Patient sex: M
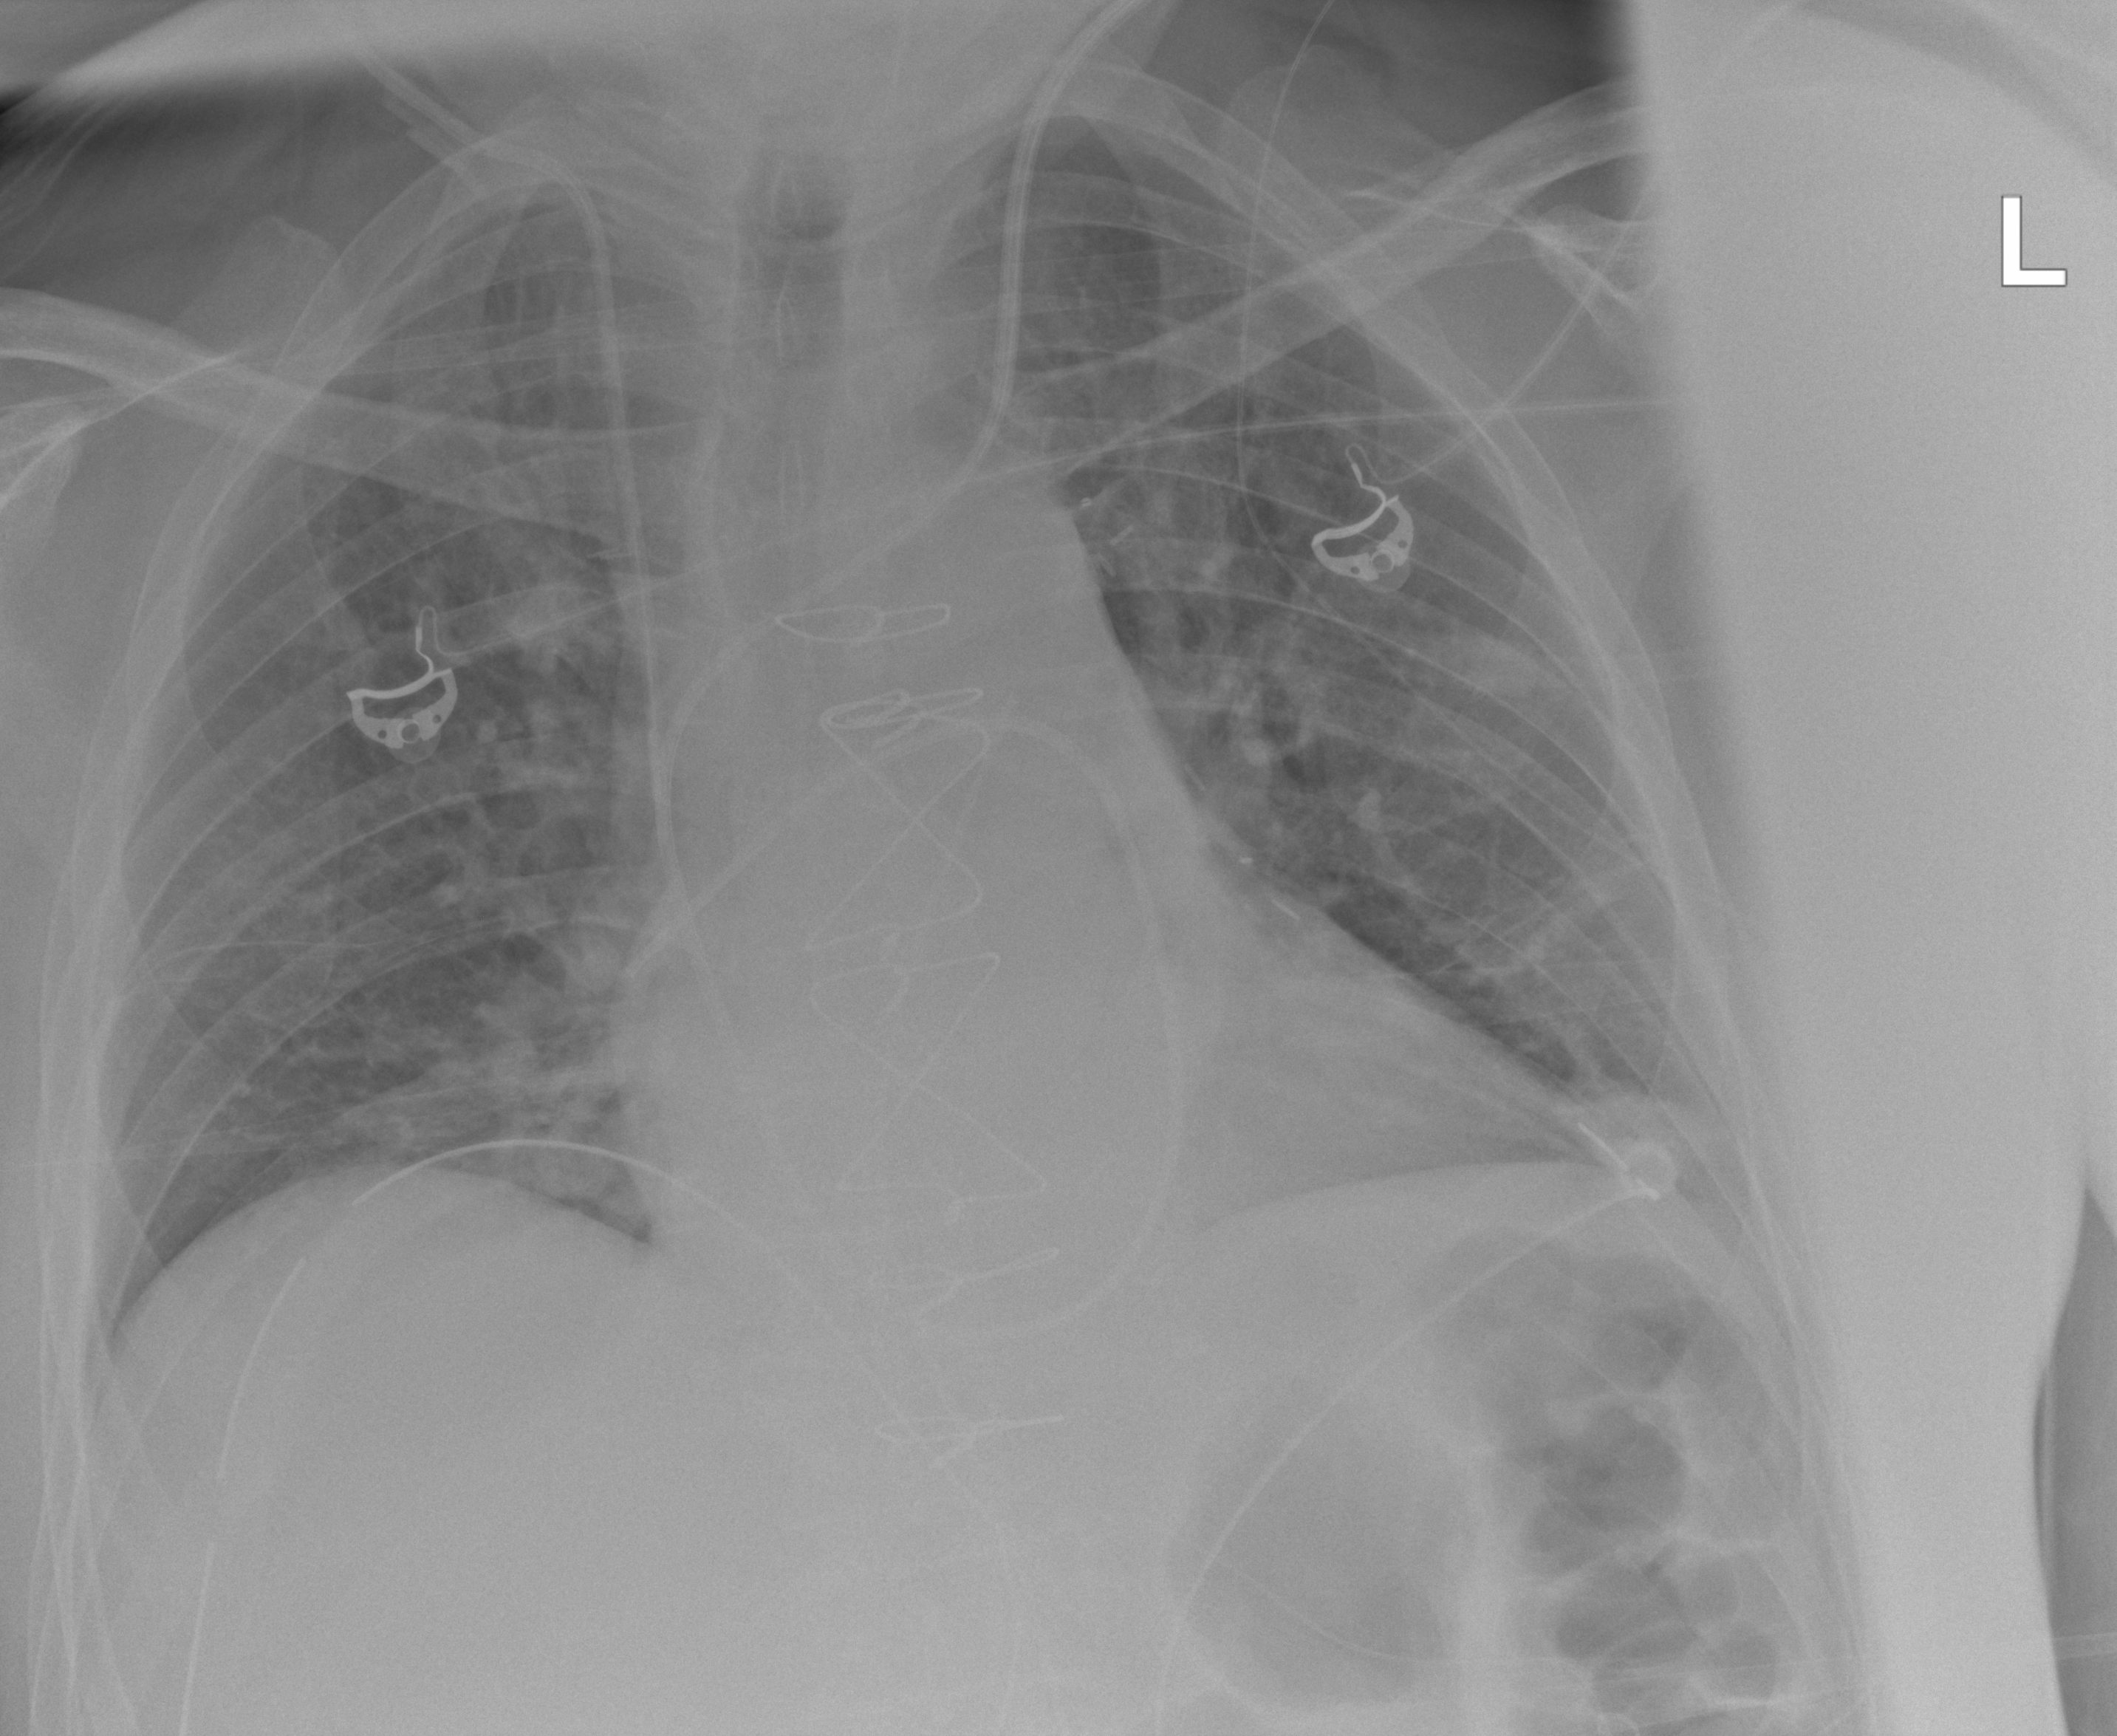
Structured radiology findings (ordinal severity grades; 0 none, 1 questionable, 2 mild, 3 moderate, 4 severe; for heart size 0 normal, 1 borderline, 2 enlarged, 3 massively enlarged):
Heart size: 1
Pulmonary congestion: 0
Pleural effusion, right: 0
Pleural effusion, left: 2
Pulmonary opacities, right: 0
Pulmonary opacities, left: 0
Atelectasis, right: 0
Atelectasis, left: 2